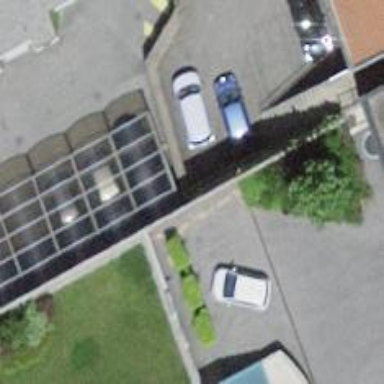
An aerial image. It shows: Entrance to parking area.